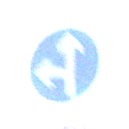
Verkehrszeichen: VorgeschriebeneFahrtrichtungGeradeausOderLinks
Zusatzzeichen unten: BesondereFahrzeugeUndTransportgueter7
Umgebung: Outdoor, RoadRail
Tageszeit: MorningAfternoon
Wetter: PartlyCloudy
Licht: Natural
Jahreszeit: NotSpecified
Kontrast: HighContrast